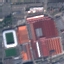
Land use / land cover: Industrial